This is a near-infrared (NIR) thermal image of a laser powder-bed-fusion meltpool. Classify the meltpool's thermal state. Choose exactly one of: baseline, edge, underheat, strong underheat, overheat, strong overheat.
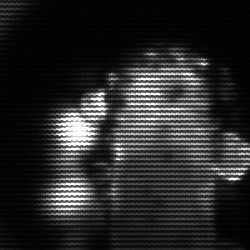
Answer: strong underheat